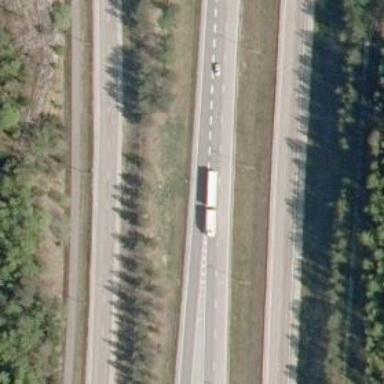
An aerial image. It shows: Asphalt motorway.